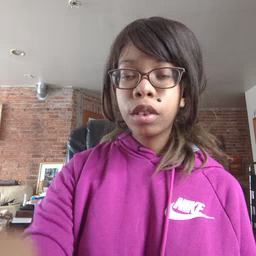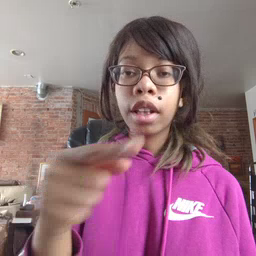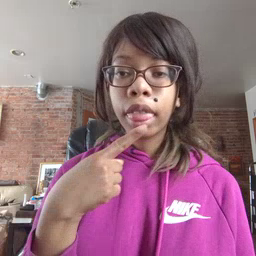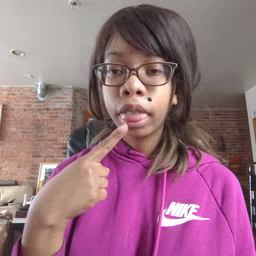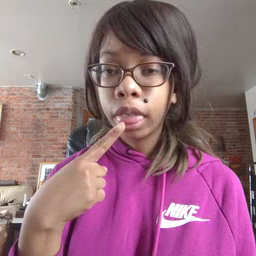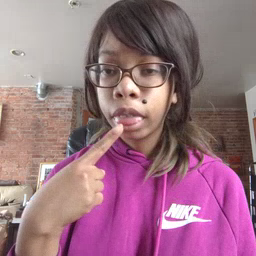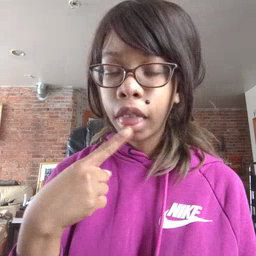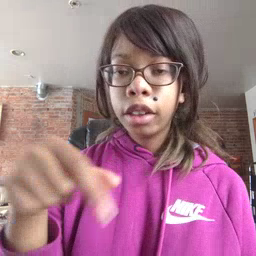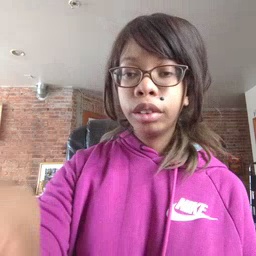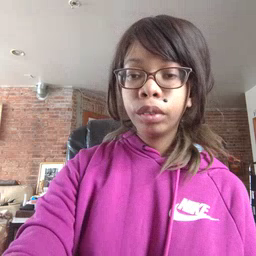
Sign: tongue